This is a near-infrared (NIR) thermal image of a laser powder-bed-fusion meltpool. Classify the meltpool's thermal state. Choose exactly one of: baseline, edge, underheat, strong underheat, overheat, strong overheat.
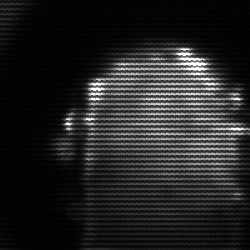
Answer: baseline